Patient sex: M
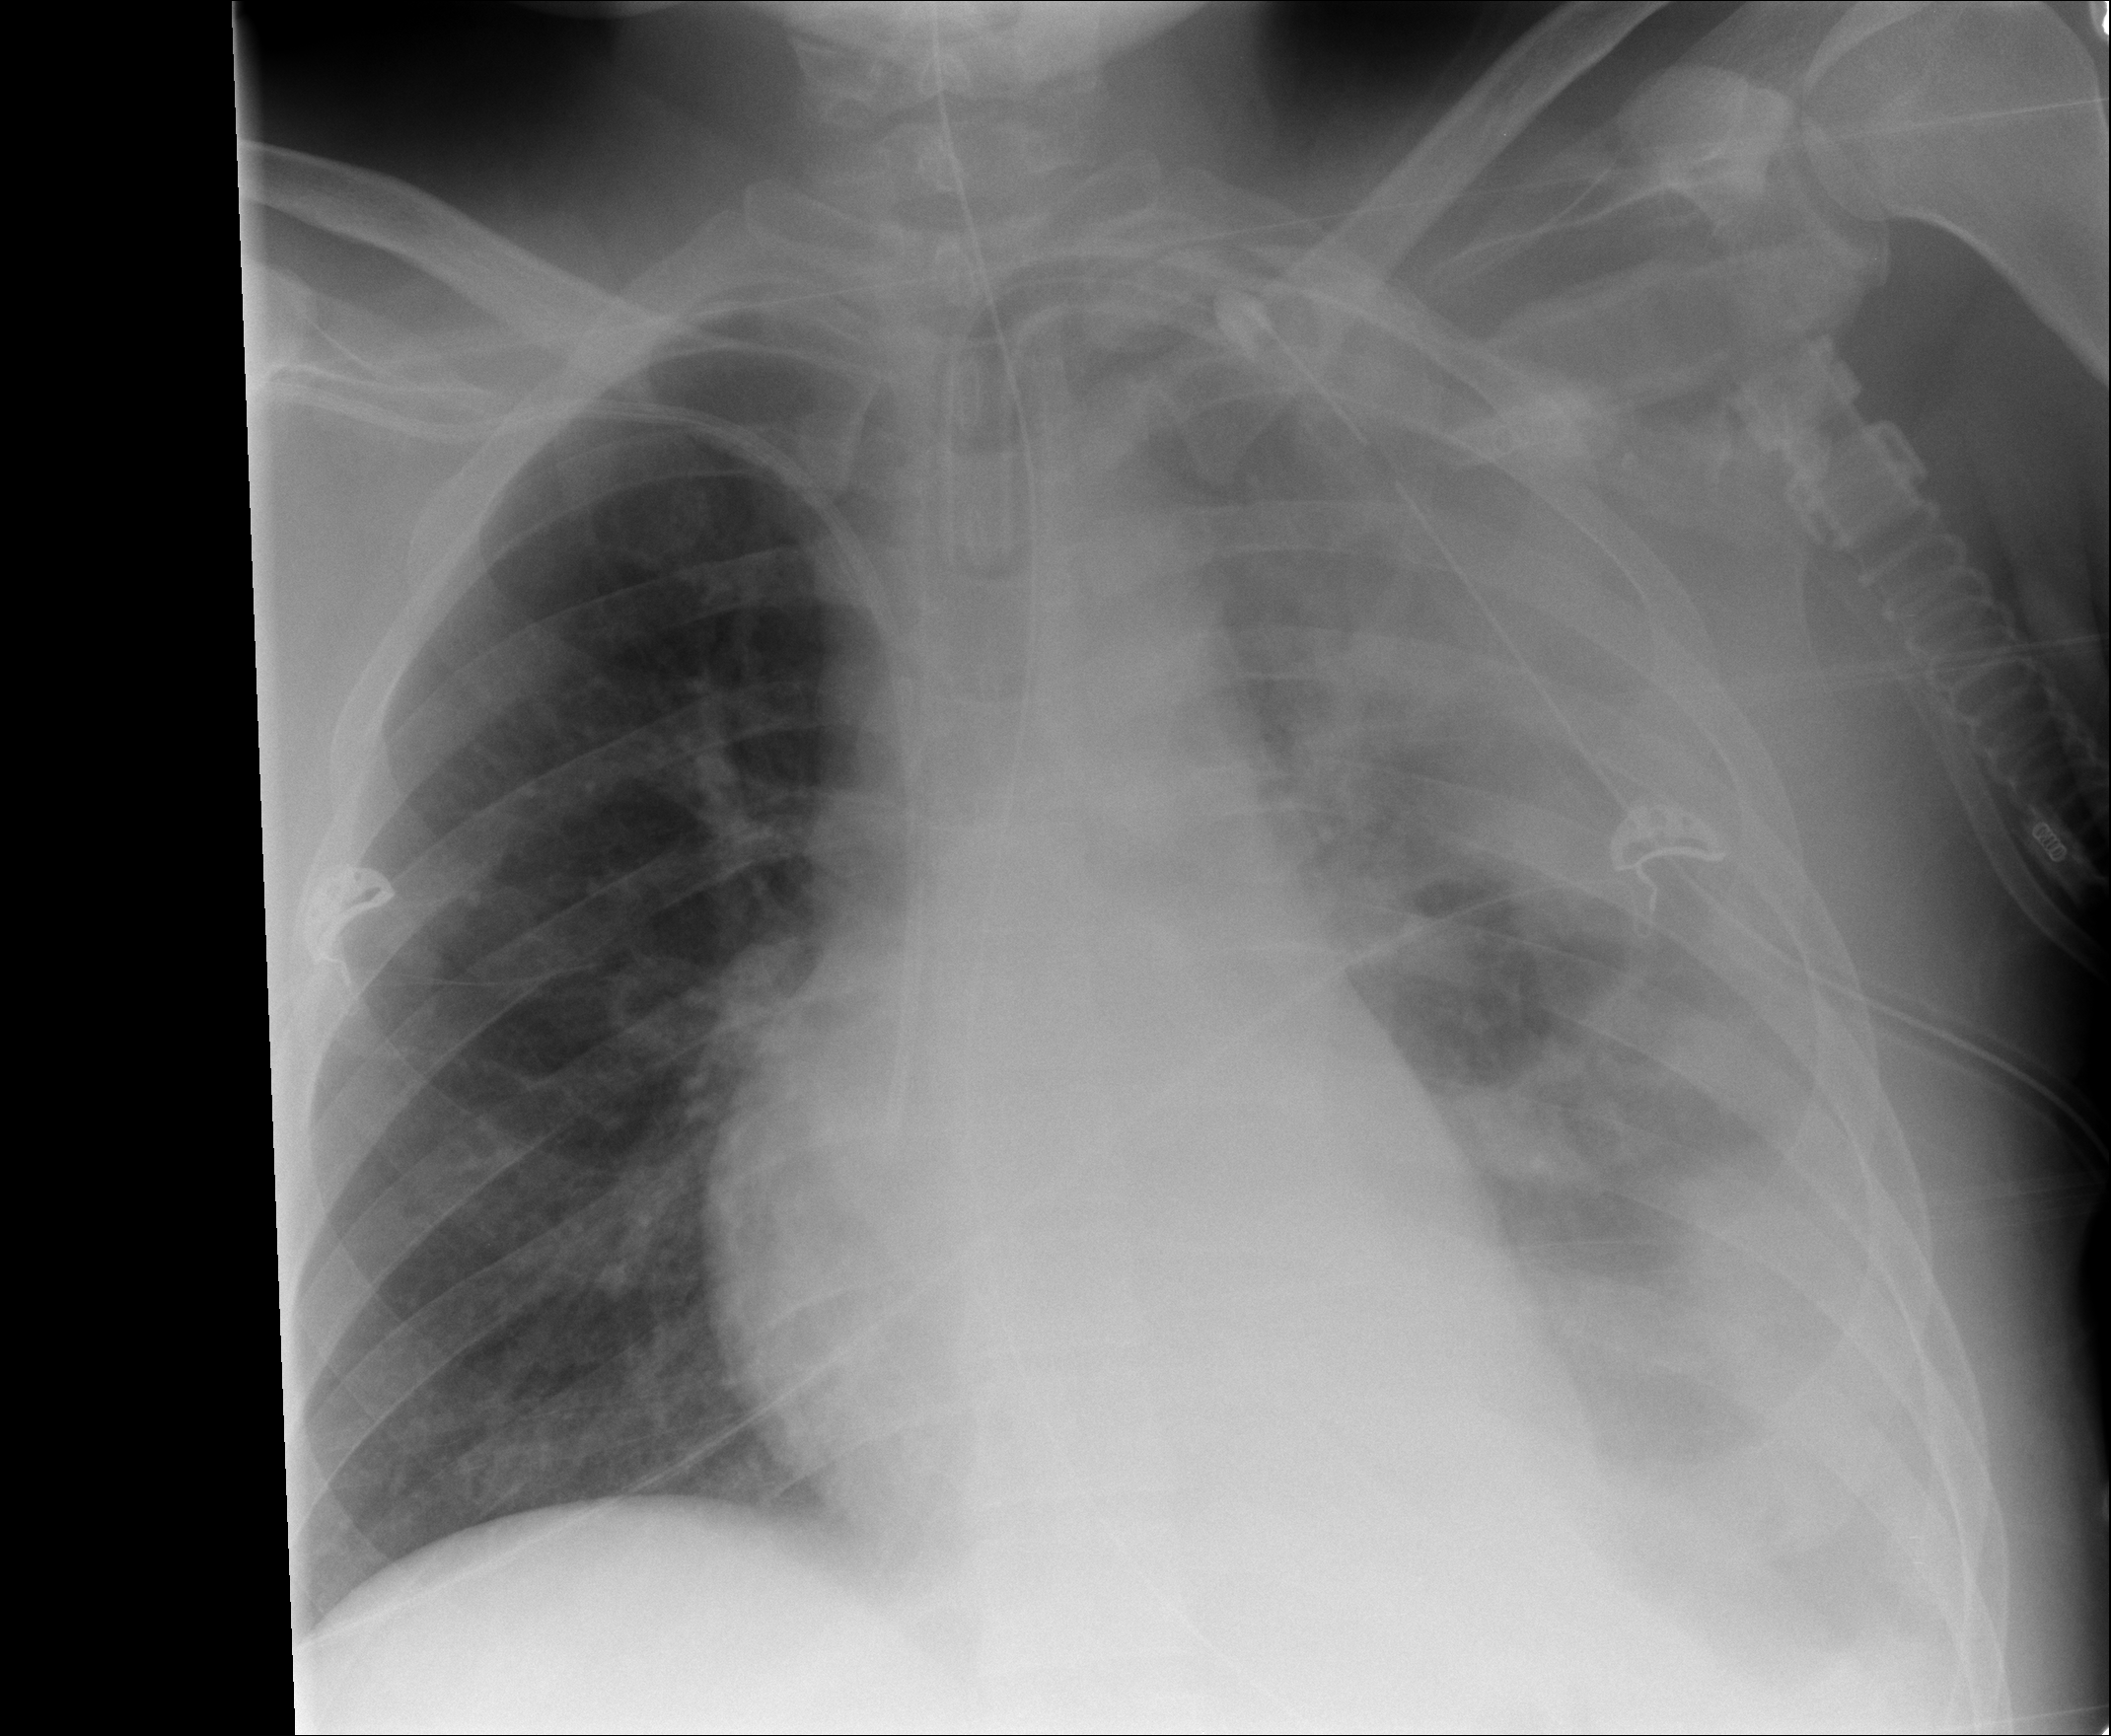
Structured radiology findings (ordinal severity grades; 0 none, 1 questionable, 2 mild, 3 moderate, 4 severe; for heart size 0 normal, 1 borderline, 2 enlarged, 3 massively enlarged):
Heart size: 0
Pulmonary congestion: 0
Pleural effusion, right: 0
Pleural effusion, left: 3
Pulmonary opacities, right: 2
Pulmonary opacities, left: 1
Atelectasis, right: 0
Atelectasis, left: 3